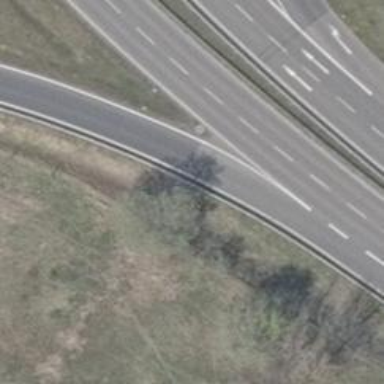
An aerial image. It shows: Motorroad with trunk link.